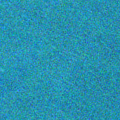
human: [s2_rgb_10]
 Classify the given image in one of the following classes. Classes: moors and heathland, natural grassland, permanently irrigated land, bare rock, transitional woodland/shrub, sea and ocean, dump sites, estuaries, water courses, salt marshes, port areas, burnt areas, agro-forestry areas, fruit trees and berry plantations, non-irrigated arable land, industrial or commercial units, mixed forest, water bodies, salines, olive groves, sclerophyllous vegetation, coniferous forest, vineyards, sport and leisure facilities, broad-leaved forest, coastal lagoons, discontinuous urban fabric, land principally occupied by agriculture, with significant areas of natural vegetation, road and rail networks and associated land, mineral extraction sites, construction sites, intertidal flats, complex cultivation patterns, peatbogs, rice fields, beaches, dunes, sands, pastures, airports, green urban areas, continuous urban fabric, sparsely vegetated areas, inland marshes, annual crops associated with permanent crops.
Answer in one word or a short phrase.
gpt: sea and ocean